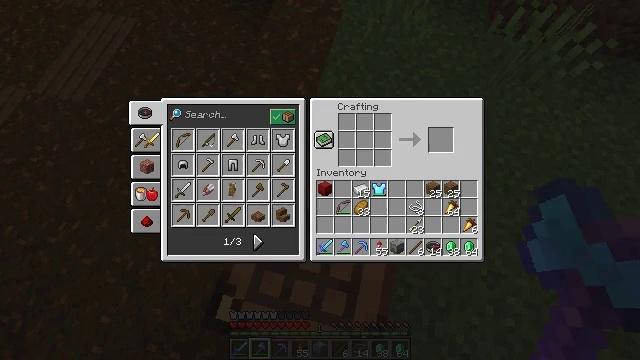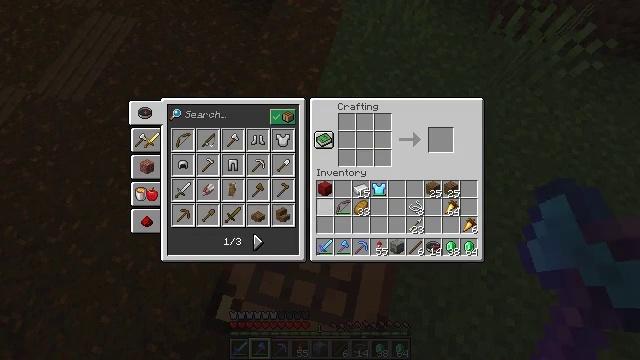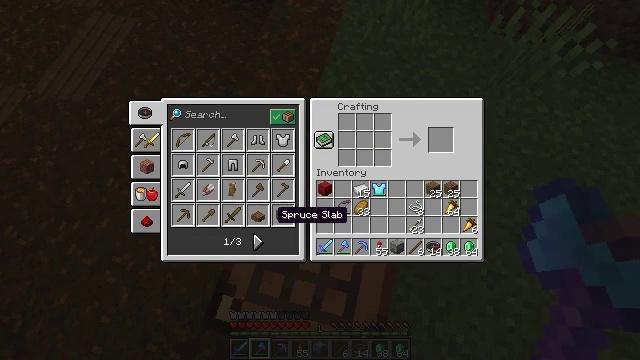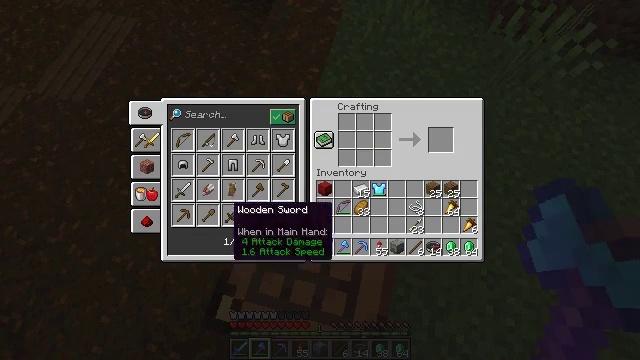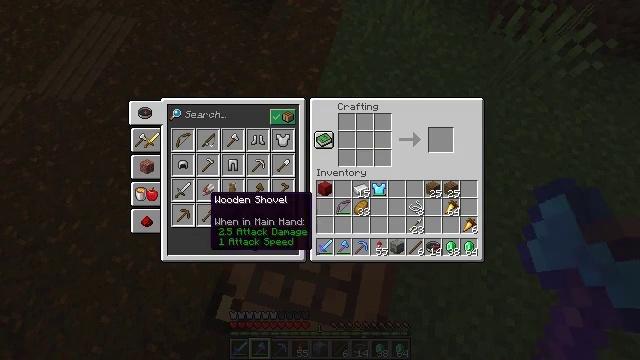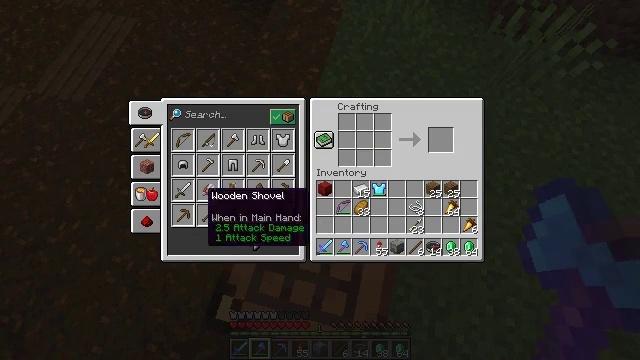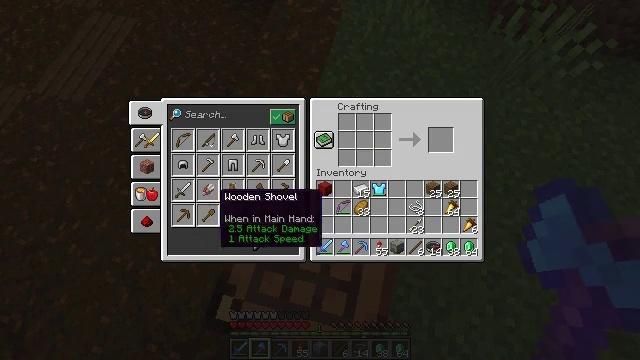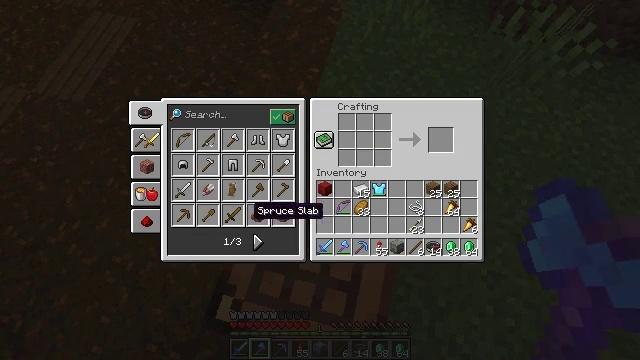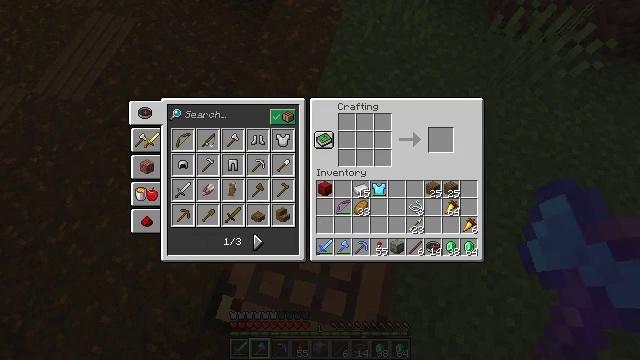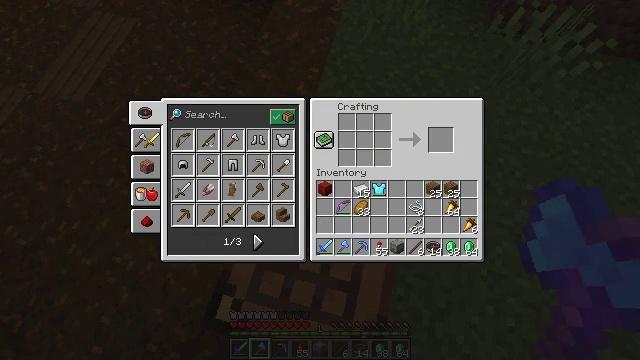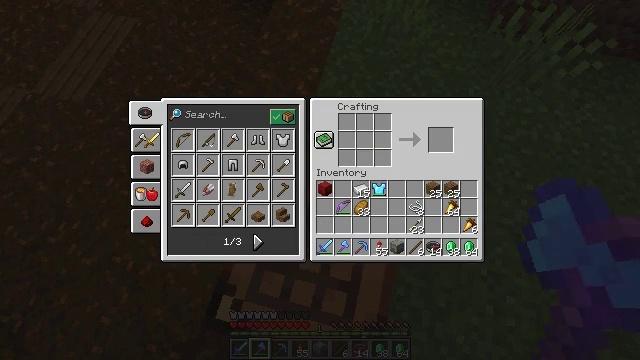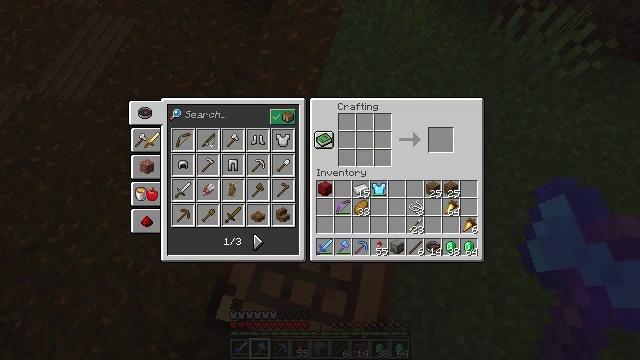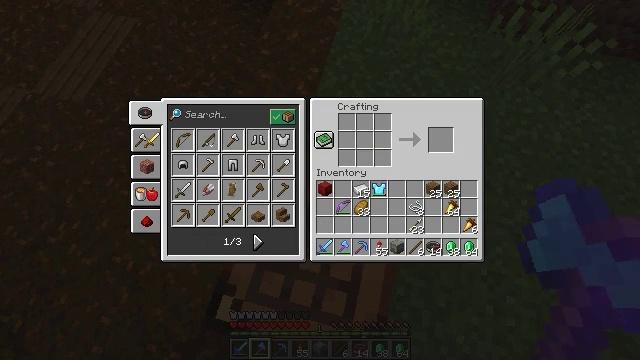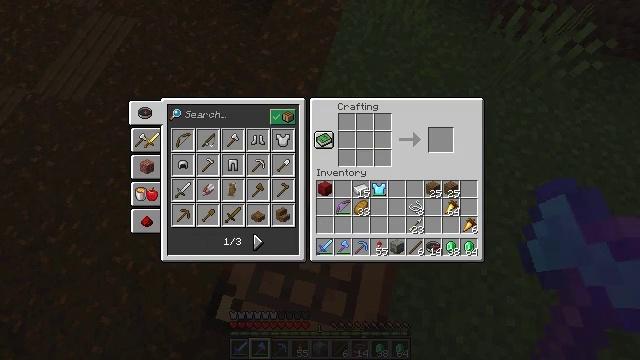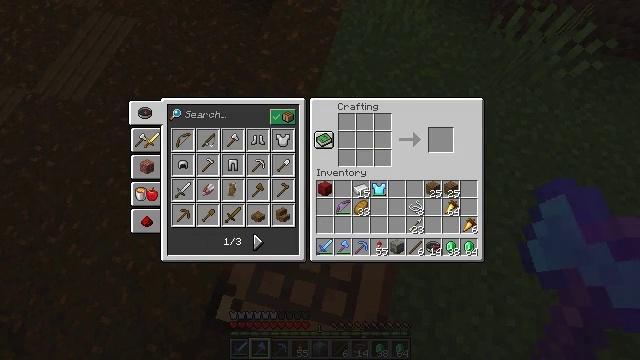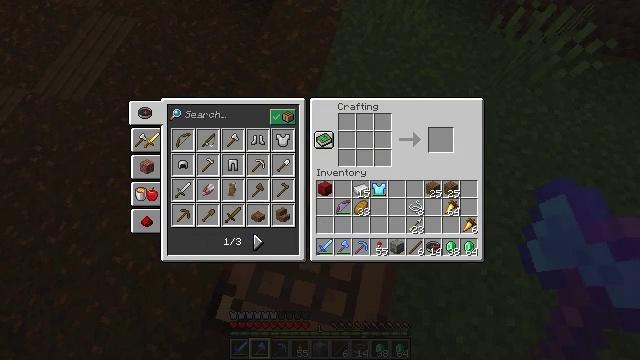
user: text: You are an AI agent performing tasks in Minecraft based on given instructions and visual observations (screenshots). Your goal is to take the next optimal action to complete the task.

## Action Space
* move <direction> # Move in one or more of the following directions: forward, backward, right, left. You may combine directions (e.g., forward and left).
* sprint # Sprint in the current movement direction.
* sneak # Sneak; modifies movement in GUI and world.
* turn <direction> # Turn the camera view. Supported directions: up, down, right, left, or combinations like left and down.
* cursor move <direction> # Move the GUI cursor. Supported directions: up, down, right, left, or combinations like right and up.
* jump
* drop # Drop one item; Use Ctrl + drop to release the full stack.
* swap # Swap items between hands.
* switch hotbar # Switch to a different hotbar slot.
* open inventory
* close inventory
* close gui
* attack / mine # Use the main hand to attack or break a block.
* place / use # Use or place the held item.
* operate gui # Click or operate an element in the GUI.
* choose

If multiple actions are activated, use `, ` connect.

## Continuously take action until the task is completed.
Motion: motion action
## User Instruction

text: Get a fishing rod by crafting with sticks and string.
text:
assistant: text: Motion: cursor move left and down, open gui
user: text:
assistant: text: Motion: cursor move left and down
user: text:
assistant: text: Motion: cursor move left
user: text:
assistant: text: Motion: cursor move left and up
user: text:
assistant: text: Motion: no_op
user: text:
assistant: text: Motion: cursor move right
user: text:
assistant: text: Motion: cursor move right and down
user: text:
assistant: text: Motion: cursor move right and down
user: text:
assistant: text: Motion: no_op
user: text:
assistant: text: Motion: no_op
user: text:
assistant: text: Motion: no_op
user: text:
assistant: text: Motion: no_op
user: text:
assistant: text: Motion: no_op
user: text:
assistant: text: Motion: no_op
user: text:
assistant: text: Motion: operate gui
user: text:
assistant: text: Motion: operate gui
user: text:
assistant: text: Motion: cursor move left, operate gui
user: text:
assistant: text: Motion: operate gui
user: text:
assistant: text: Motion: operate gui
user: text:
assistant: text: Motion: no_op
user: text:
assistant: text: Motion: no_op
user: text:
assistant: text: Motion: cursor move left and up
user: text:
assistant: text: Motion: cursor move left and up
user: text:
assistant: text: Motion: cursor move left and up
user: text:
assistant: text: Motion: cursor move up
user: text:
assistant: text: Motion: no_op
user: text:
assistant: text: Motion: cursor move up
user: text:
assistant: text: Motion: no_op
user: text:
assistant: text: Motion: no_op
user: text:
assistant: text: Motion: no_op